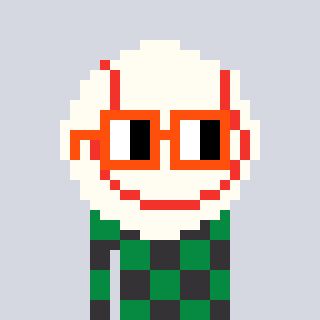
a pixel art character with square orange glasses, a baseball ball-shaped head and a grayscale-colored body on a cool background